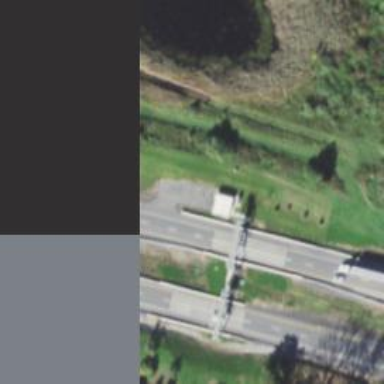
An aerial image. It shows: Toll gantry on the road.